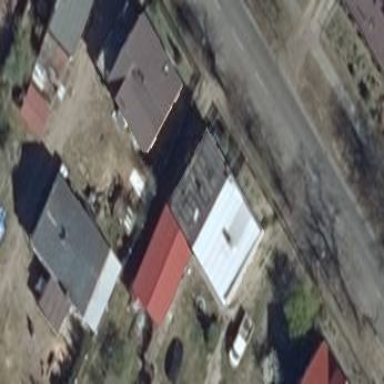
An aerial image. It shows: Residential building.